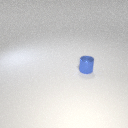
small blue metal cylinder